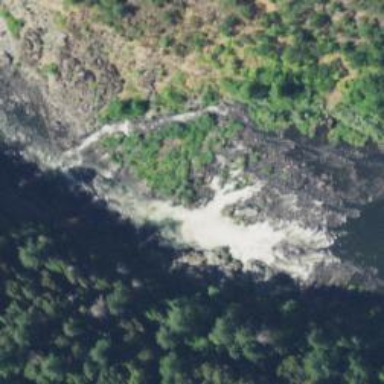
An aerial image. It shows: Rapids in the waterway.